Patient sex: M
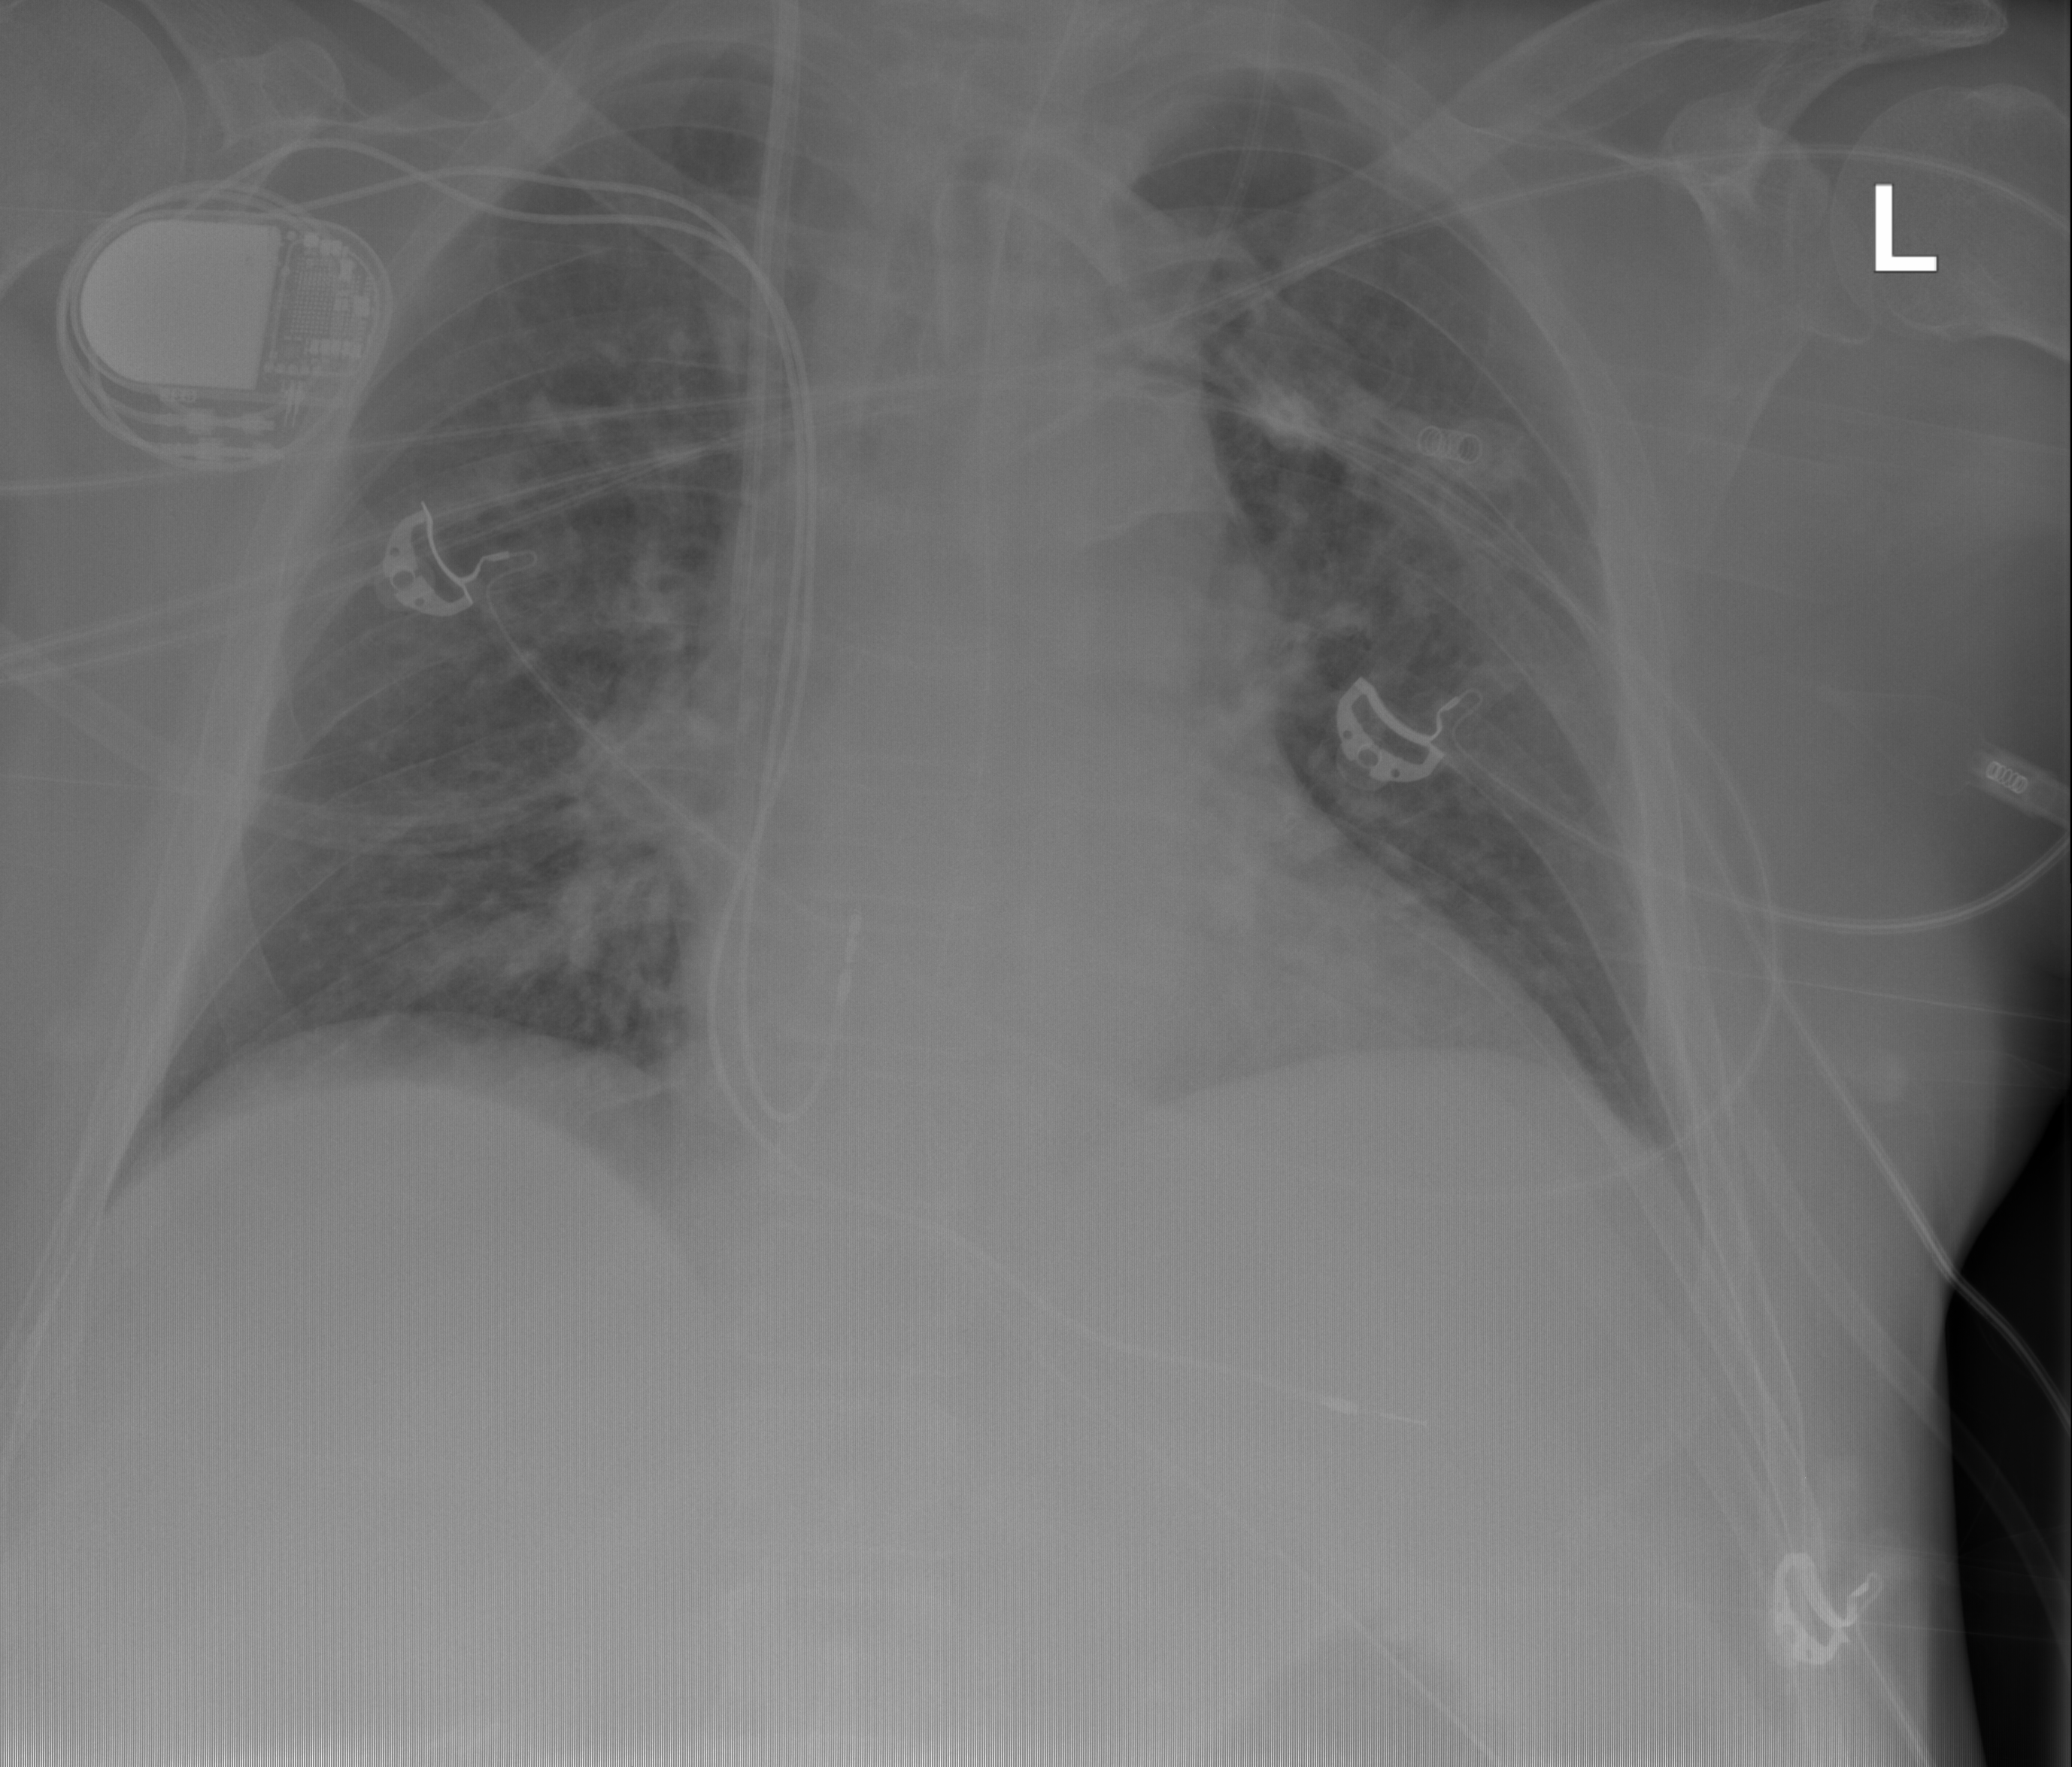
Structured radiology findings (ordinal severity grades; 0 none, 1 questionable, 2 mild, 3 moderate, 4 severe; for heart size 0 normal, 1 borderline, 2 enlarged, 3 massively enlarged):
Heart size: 0
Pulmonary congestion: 2
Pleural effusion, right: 0
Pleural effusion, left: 0
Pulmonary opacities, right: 2
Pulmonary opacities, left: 2
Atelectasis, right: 0
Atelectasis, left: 0